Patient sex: M
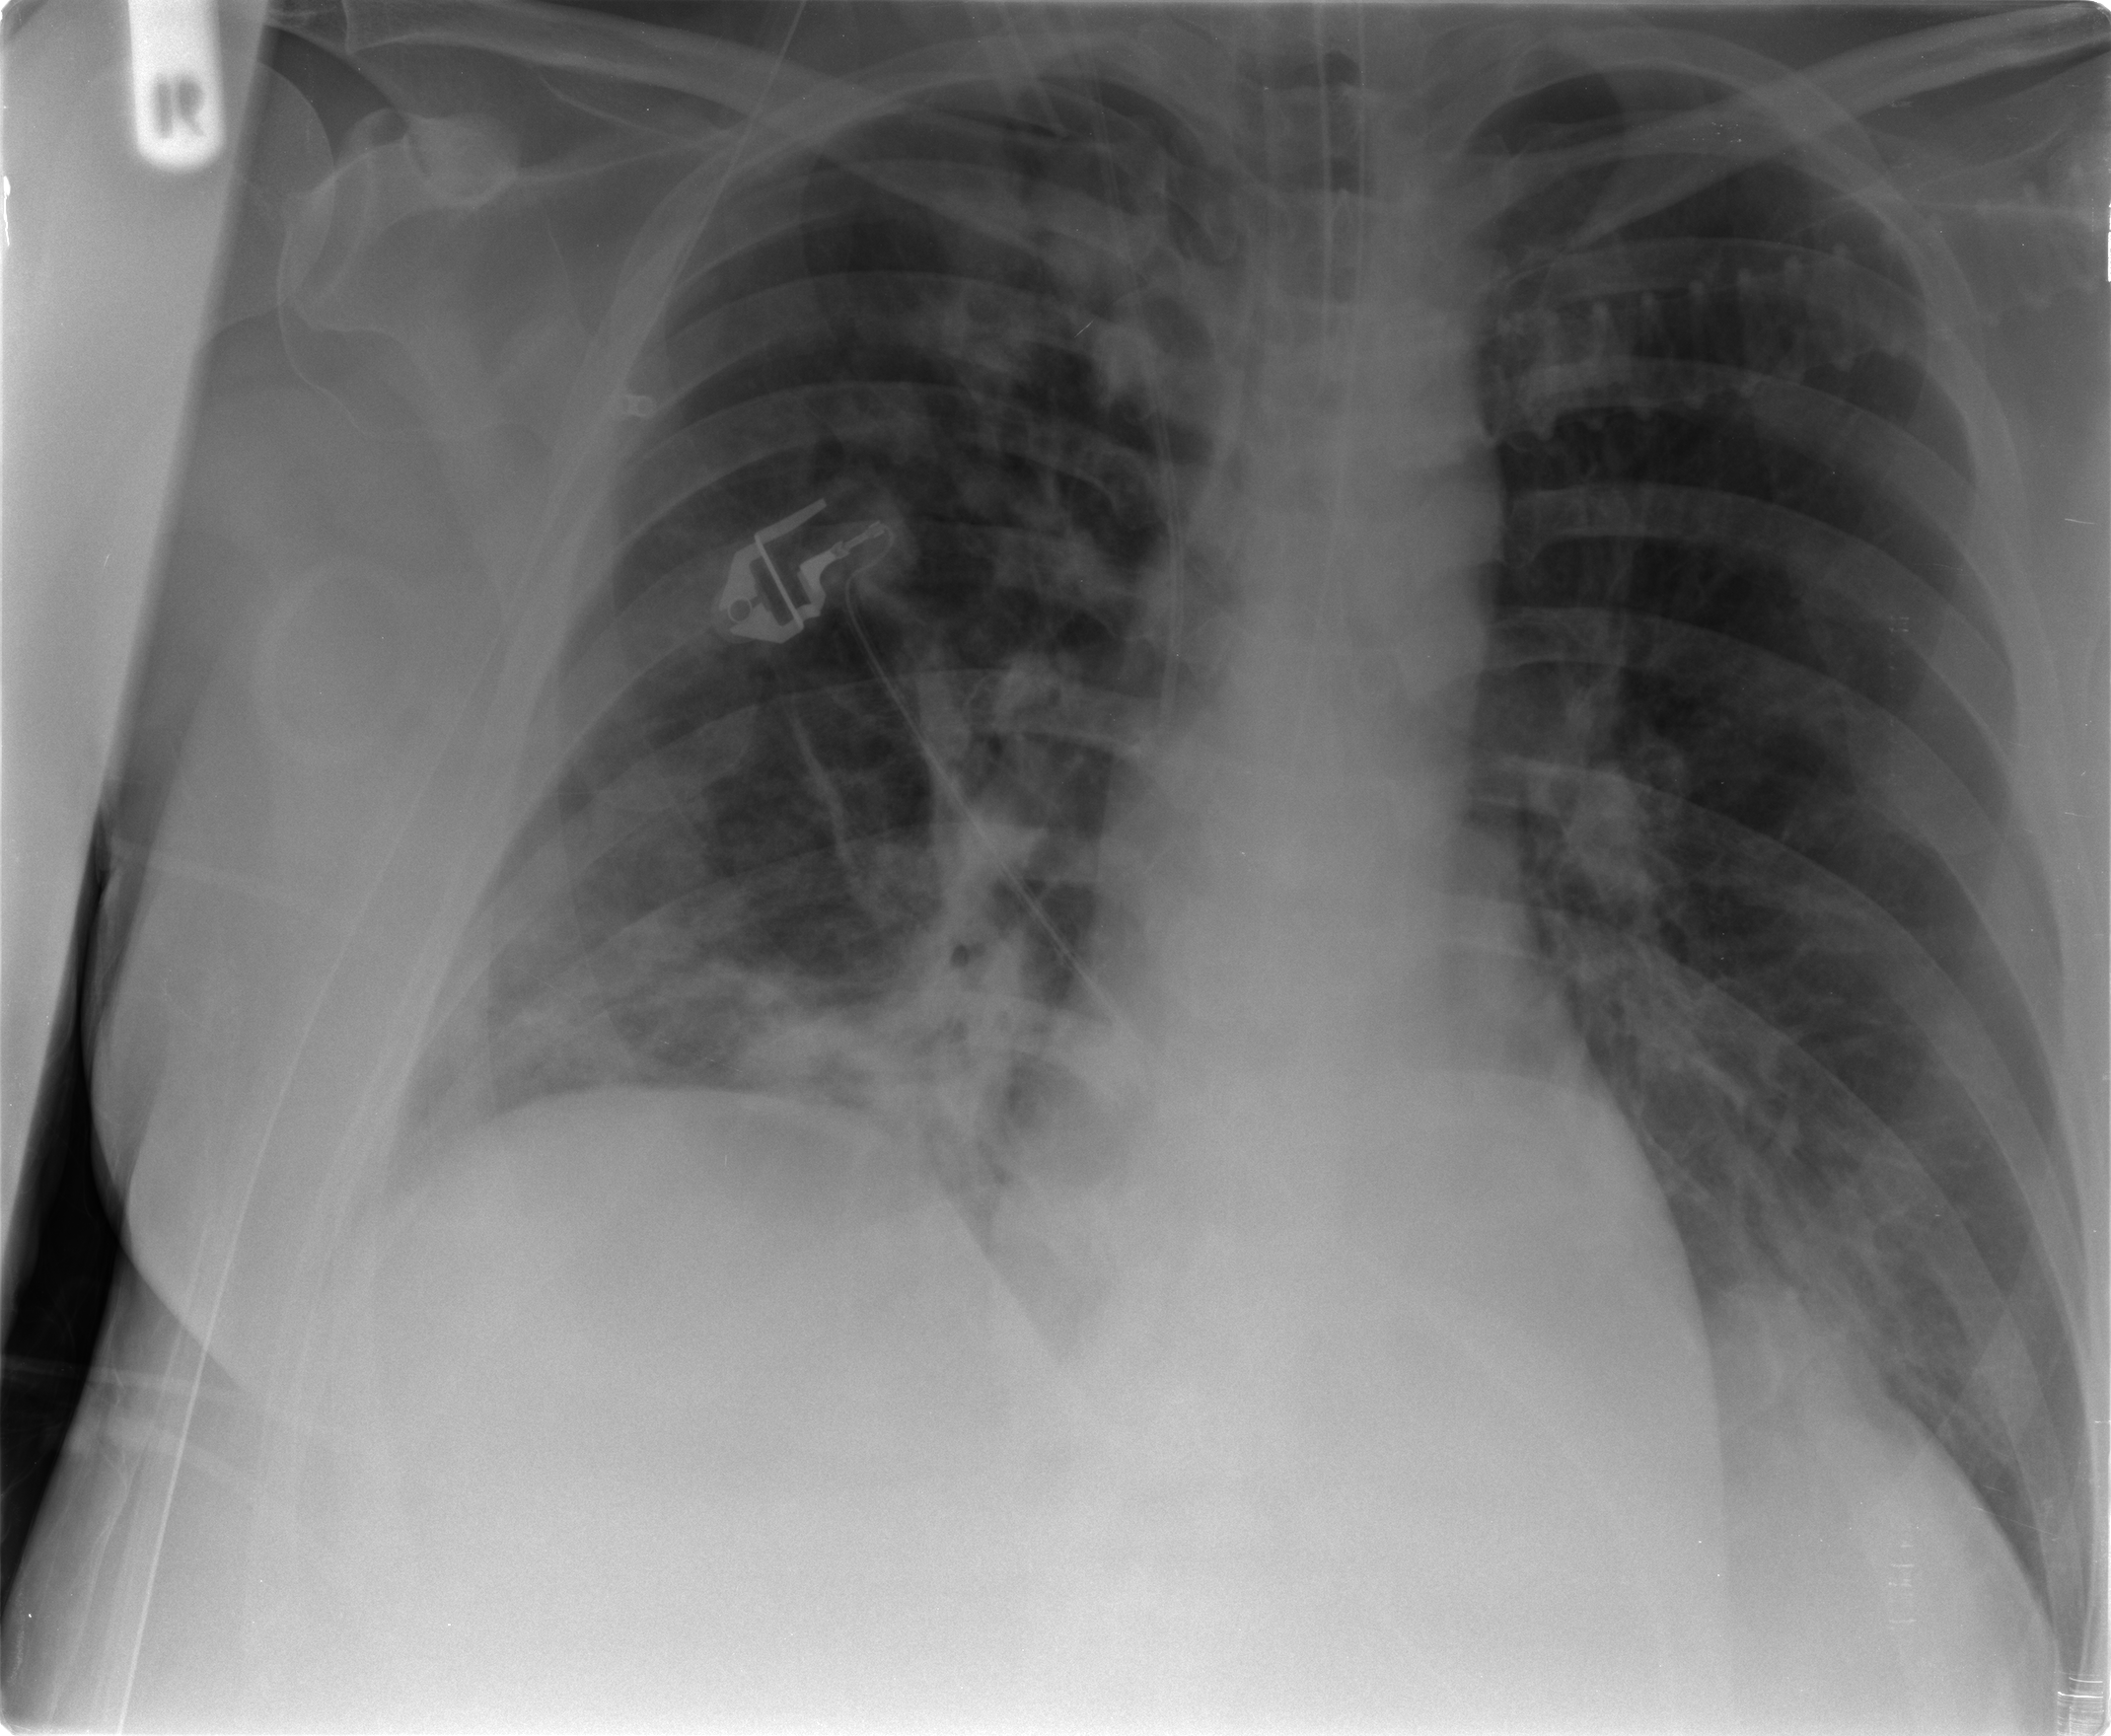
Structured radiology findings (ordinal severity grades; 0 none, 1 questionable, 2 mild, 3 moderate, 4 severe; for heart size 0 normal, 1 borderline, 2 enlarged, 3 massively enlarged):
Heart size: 0
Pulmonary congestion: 0
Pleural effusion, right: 0
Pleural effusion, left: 1
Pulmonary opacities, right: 3
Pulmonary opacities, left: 2
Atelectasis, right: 2
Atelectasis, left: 2